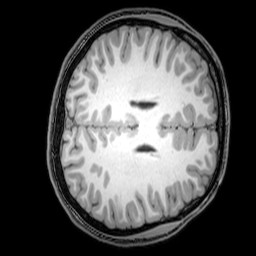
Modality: T1w
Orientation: axial
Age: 20
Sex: male
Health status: healthy
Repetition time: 0.081 s
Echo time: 0.037 s